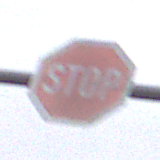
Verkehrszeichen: Stop
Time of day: Midday
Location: Outdoor (Nature)
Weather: Overcast
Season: NotSpecified
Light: Natural